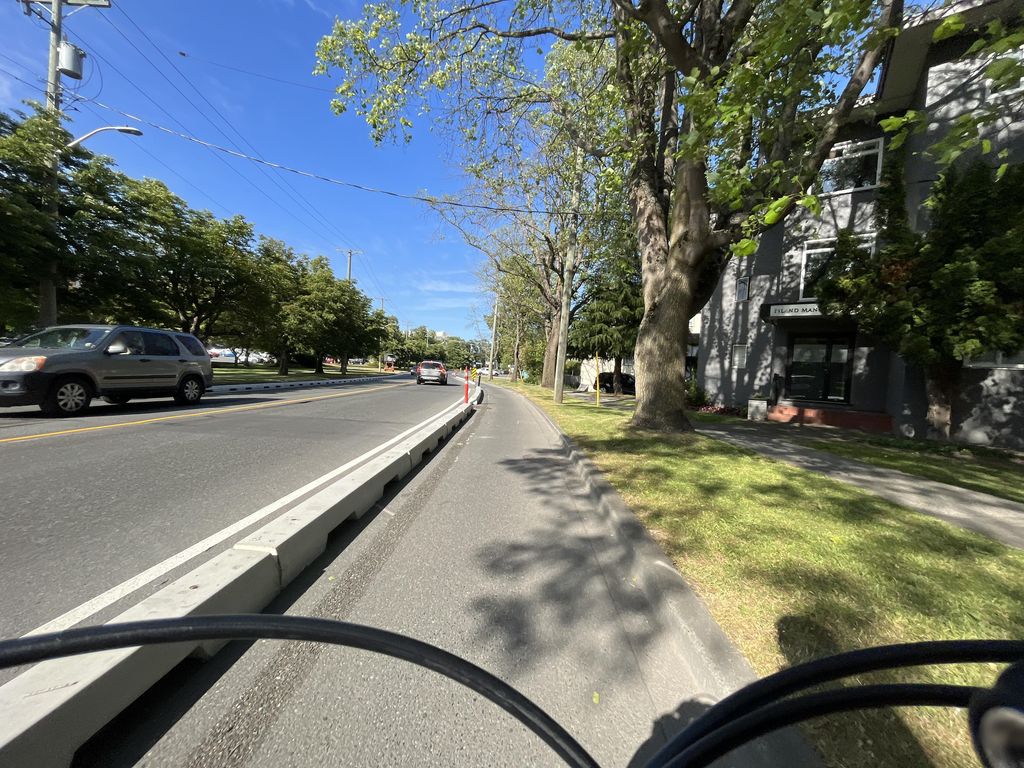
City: victoria